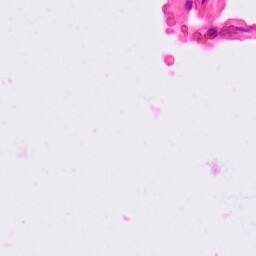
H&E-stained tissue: Lung